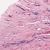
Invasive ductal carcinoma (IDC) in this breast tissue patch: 1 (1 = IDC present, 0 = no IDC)